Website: ulta-beauty
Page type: payment
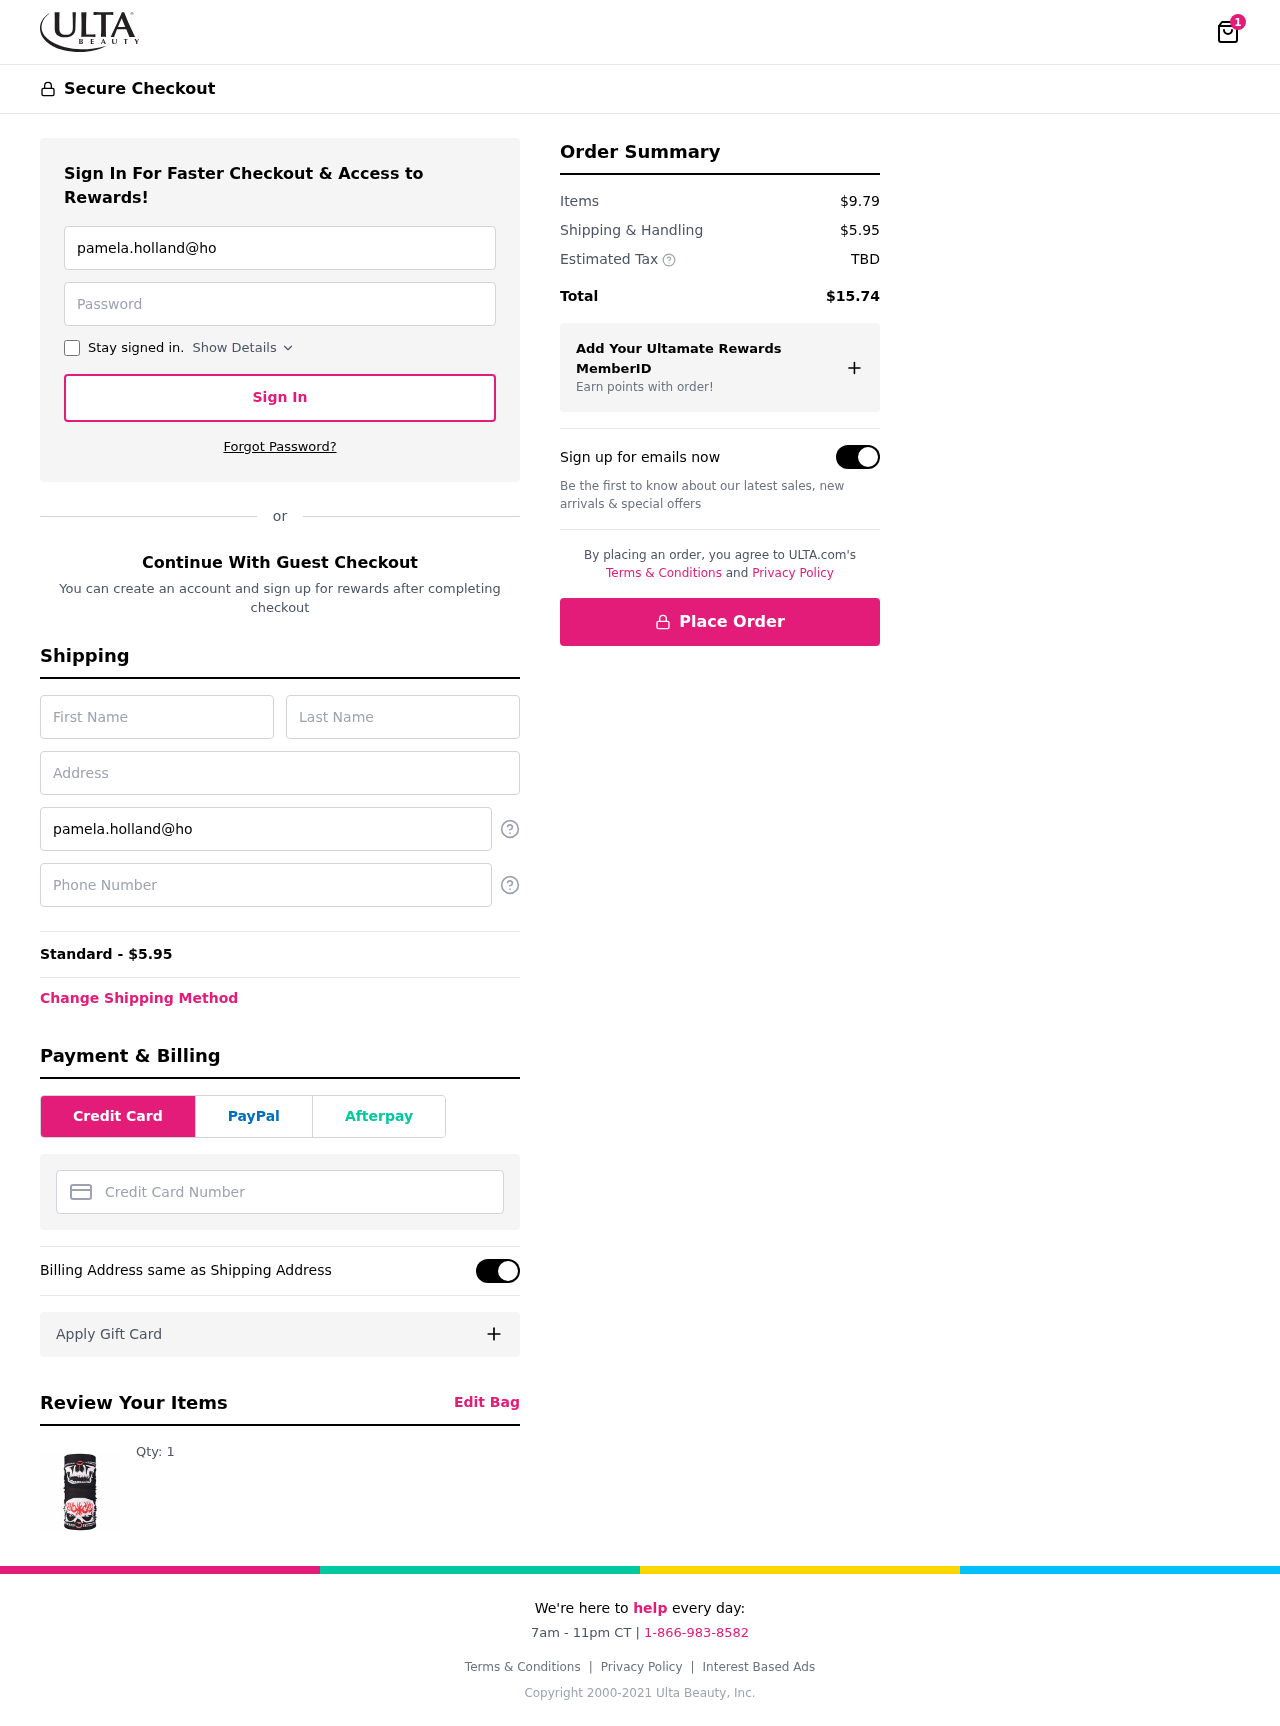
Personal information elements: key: PII_CARD_NUMBER
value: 2707 2487 0750 2925
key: PII_EMAIL
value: pamela.holland@hotmail.com
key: PII_FIRSTNAME
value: Pamela
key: PII_LASTNAME
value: Holland
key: PII_PHONE
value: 6357819992
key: PII_STREET
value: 5854 Nicole Harbors Suite 370
Product elements: key: PRODUCT1_QUANTITY
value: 1
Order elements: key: ORDER_NUM_ITEMS
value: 1
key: ORDER_SHIPPING_COST
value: $5.95
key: ORDER_SHIPPING_COST
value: Standard - $5.95
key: ORDER_SUBTOTAL
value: $9.79
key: ORDER_TAX
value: TBD
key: ORDER_TOTAL
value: $15.74